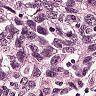
Metastatic tissue present: yes